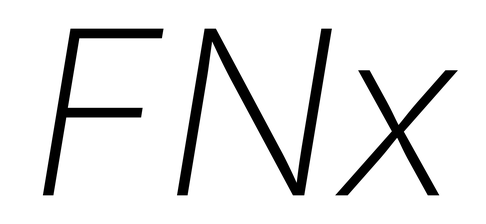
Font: Inter-Italic_ExtraLight_Italic